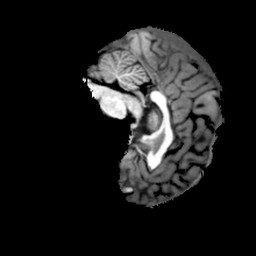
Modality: T1w
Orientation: sagittal
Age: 21
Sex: male
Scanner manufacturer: philips
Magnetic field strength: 3 T
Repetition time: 0.0082 s
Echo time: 0.0037 s